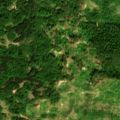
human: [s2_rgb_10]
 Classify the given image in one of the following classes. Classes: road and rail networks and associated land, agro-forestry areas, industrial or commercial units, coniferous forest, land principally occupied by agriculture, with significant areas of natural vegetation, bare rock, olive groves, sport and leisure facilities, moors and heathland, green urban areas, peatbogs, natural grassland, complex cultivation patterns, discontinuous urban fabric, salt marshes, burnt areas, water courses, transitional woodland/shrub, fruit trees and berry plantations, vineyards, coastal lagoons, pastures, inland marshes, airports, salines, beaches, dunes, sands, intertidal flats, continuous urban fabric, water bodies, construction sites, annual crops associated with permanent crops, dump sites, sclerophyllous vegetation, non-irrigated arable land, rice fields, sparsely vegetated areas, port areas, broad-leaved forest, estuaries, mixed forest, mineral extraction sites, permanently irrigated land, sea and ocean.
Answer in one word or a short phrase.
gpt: broad-leaved forest, transitional woodland/shrub